高二 · 度量几何学
10. 已知集合 $A=\left\{\alpha \mid k \cdot 180^{\circ}+30^{\circ}<\alpha<k \cdot 180^{\circ}+90^{\circ}, k \in \mathbf{Z}\right\}$, 集合 $B=\left\{\beta \mid k \cdot 360^{\circ}-45^{\circ}<\beta<k \cdot 360^{\circ}\right.$ $\left.+45^{\circ}, k \in \mathbf{Z}\right\}$. 求:

(1) $A \cap B$; (2) $A \cup B$.
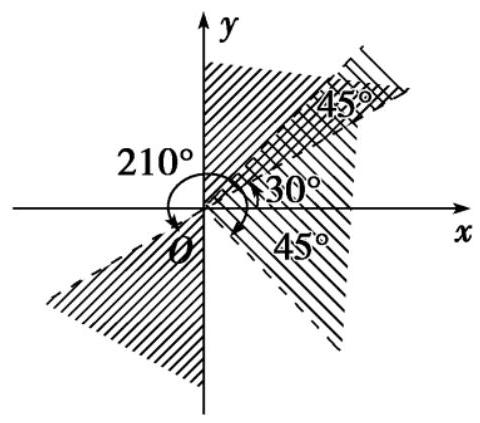
答案: 由题意可画图.

由图可知,

$A \cap B=\left\{\theta \mid 30^{\circ}+k \cdot 360^{\circ}<\theta<45^{\circ}+k \cdot 360^{\circ}, k \in \mathbf{Z}\right\}$,

$A \cup B=\left\{\gamma \mid k \cdot 360^{\circ}-45^{\circ}<\gamma<k \cdot 360^{\circ}+90^{\circ}\right.$ 或 $\left.k \cdot 360^{\circ}+210^{\circ}<\gamma<k \cdot 360^{\circ}+270^{\circ}, k \in \mathbf{Z}\right\}$.